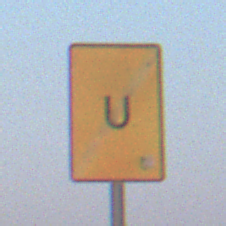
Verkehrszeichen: EndeUmleitung
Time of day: SunriseSunset
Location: Outdoor (Nature)
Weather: Clear
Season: NotSpecified
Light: Natural